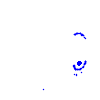
Particle: pion